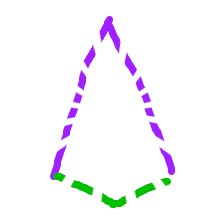
Shape: kite